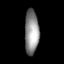
Tissue: lung
Cell type: Fibroblasts
Senescence score: 0.7165
Nuclear area (px): 617
Mean DAPI intensity: 142.828